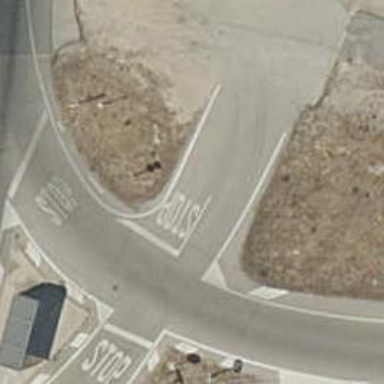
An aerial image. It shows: Road with stop sign.